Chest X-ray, AP view. Patient: 72 years old, sex F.
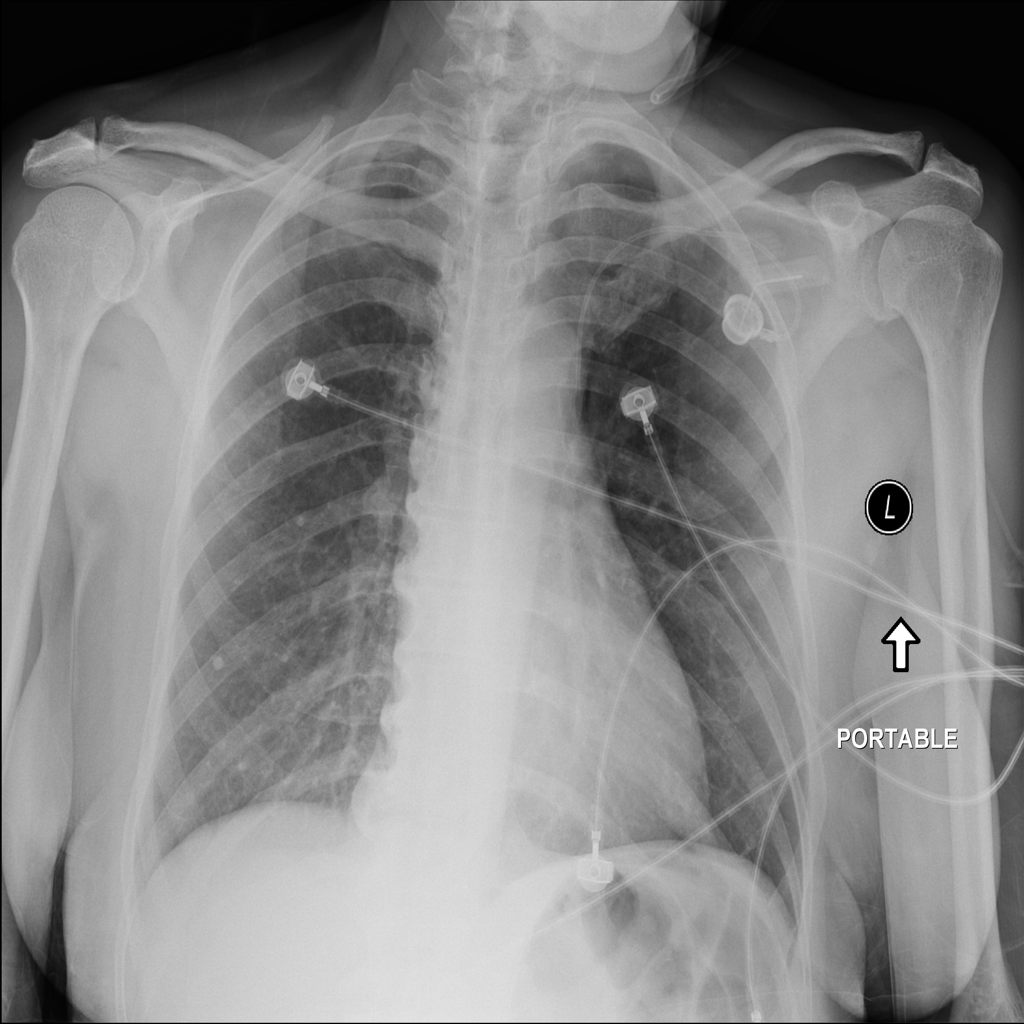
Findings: No Finding